Question: The command "cat ~/desktop/b.mpg ~/desktop/b2.mpg > ~desktop/intermediate_all.mpg" does not seem to work via Java Runtime alone (as seen in the example below);
'''
public class Test {
public static void main(final String[] args) {
String[] cmd = {"cat ~/desktop/b.mpg ~/desktop/b2.mpg > ~desktop/intermediate_all.mpg"};
try { Runtime.getRuntime().exec(cmd); }
catch (IOException e) { e.printStackTrace();}
}
}
'''
However, when put into a .sh file like in this second example it works just fine....
'''
public class Test {
public static void main(final String[] args) {
try { Runtime.getRuntime().exec("/users/nn/desktop/configure.sh"); }
catch (IOException e) { e.printStackTrace();}
}
}
'''

Can anybody please tell me what the fundamental process is being lost when moving from a bash script to straight Java Runtime? FYI, I am using OSX, have already tried using absolute filepaths, and know about Process Builder (which has the same effect) is preferred to using Java Runtim--as has been stated a thousand times on this forum already, so lets avoid beating the dead horse on that one.
Thanks
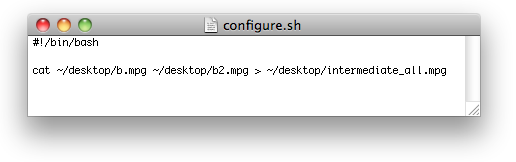
Answer: The command being executed is 'cat' with arguments. The command and its arguments must be separate elements of the array.
Also, you can't redirect using 'Runtime.exec()' - you must use 'ProcessBuilder':
Try this:
'''
ProcessBuilder pb = new ProcessBuilder("cat", "~/desktop/b.mpg", "~/desktop/b2.mpg");
pb.redirectOutput(new File("~/desktop/intermediate_all.mpg"));
Process p = pb.start();
'''
It is likely that the shell location '~' will not be understood, so you may have to use the full absolute path for the files